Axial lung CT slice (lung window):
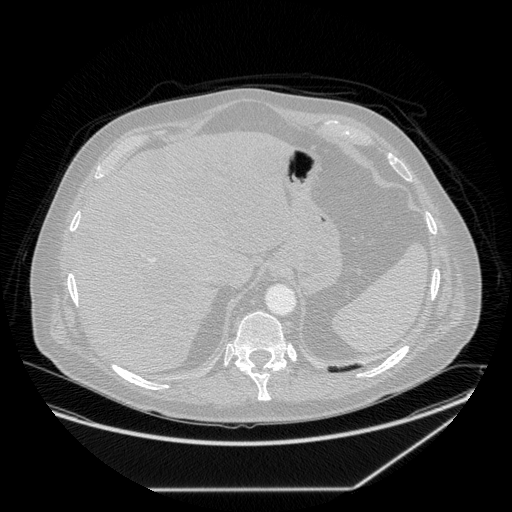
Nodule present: no